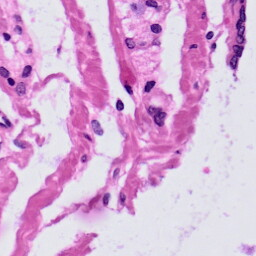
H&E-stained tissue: Prostate